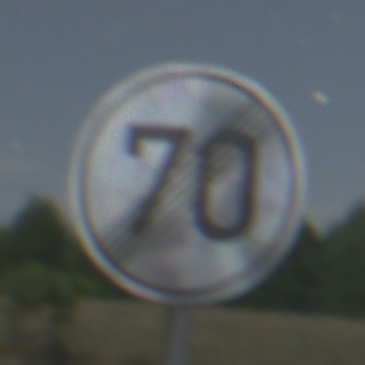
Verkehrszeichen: EndeGeschwindigkeit70
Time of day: Night
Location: Outdoor (Nature)
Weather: Clear
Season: NotSpecified
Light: Natural